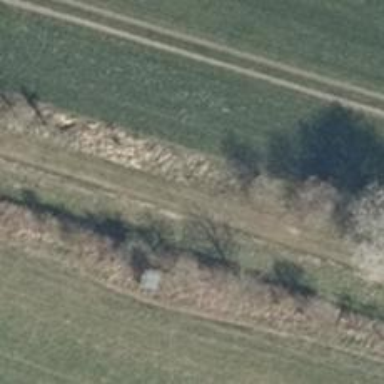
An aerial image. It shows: Shelter that serves as hunting stand.